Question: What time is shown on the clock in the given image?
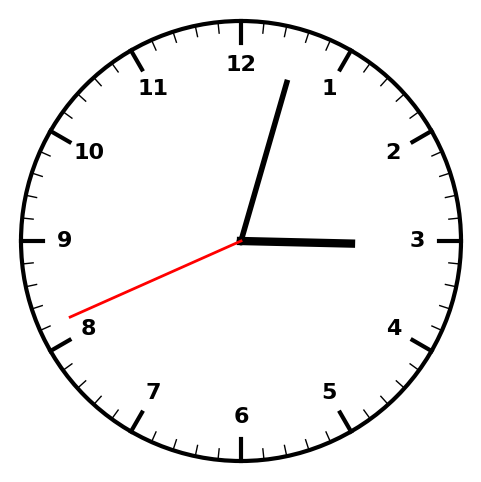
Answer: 03:02:41